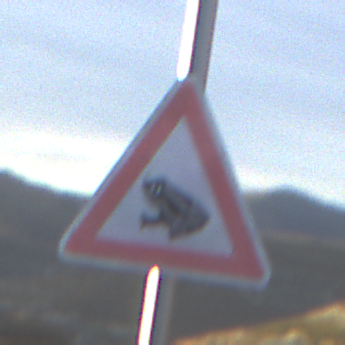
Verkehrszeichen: AmphibienwanderungRechts
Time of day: SunriseSunset
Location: Outdoor (Nature)
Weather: PartlyCloudy
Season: NotSpecified
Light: Natural